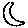
Label: moon